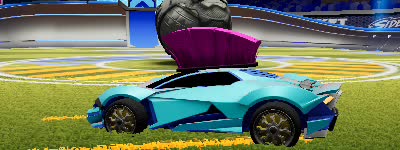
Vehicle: werewolf